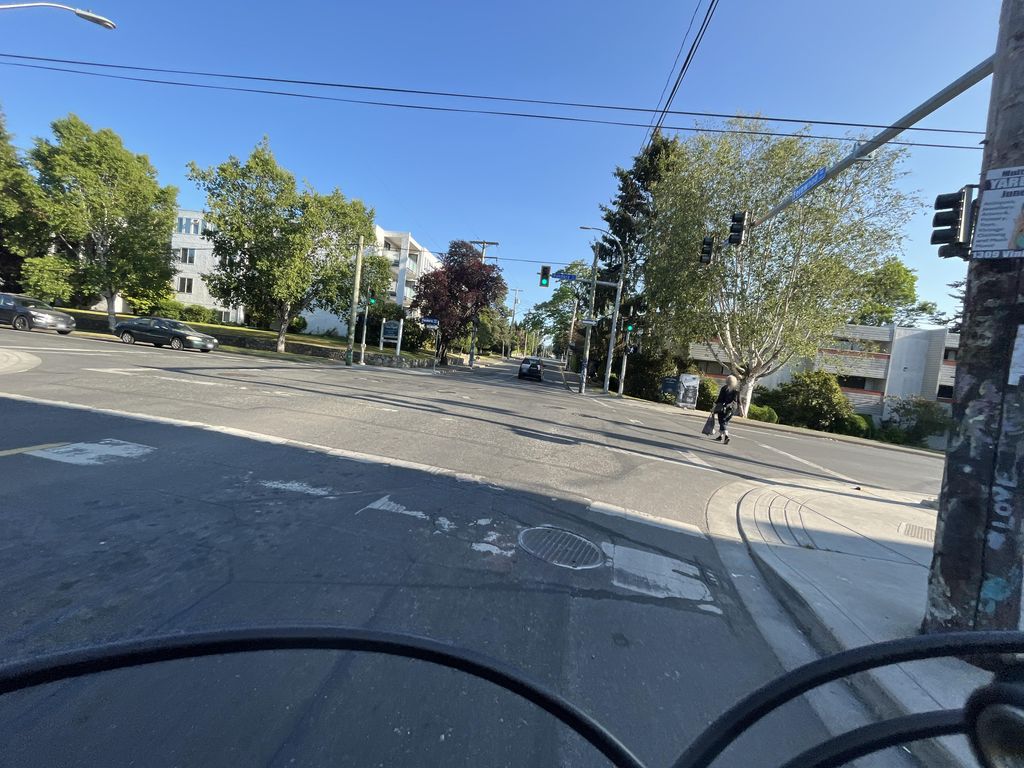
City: victoria